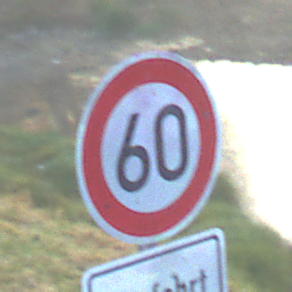
Verkehrszeichen: Geschwindigkeit60
Zusatzzeichen unten: HinweiseAufGefahrenDurchVerbaleAngabe5
Umgebung: Outdoor, Nature
Tageszeit: Dawn
Wetter: Clear
Licht: Natural
Jahreszeit: NotSpecified
Kontrast: LowContrast